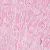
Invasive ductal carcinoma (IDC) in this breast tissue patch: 0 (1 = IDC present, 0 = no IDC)